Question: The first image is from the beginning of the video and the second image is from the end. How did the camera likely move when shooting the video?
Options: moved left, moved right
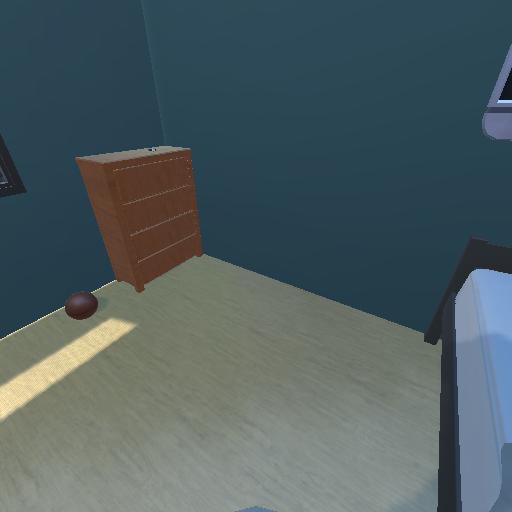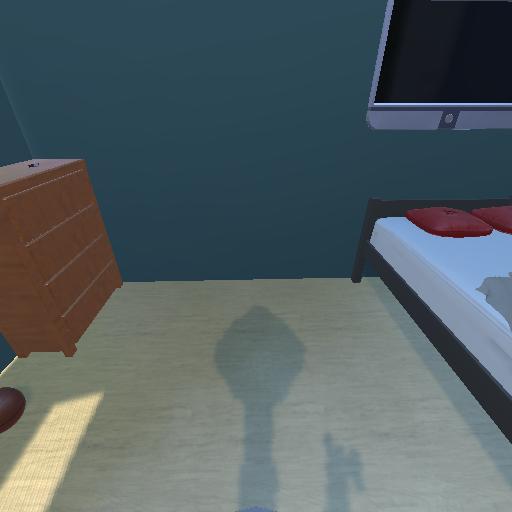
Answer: moved left